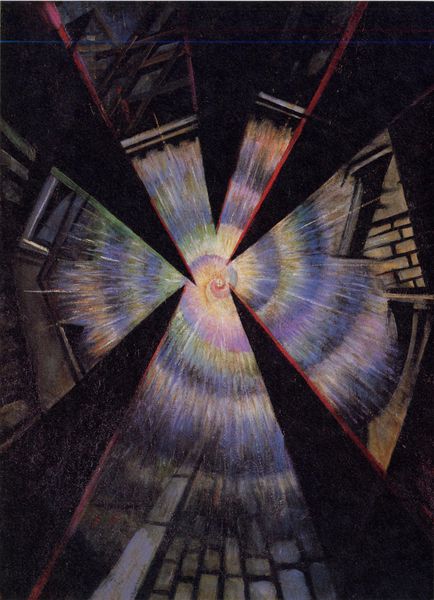
Titel: A Bursting Shell, Explodierende Granate
Künstler: Christopher R.W. Nevinson
Standort: London
Institution: Tate Gallery
Schlagwörter: blau, dunkel, flügel, himmel, schatten, weiß, dreieck, gelb, grün, braun, bunt, fenster, grau, hell, licht, schwarz, strasse, stuhl, tür, zeichnung, gebäude, haus, rot, weg, expressionismus, malerei, architektur, spitze, stein, steine, spiegel, häuser, windmühle, sonne, windrad, spitzen, rosa, brunnen, kreis, rund, turm, pflaster, abstrakt, modern, mauer, ziegel, lila, violett, linien, backstein, hof, spitz, streifen, rechtecke, regen, mond, helligkeit, eckig, kreuz, stern, blitze, strahlen, abgrund, traum, wirbel, pflastersteine, strahl, kreise, geometrisch, zacken, schein, ziegelsteine, kreuze, mauern, alptraum, konstruktion, zentrum, schnecke, dreiecke, spirale, schwar, installation, achteck, backsteine, winkel, regenbogen, sternförmig, prisma, farig, kaleidoskop, tacken, regenbogenfarben